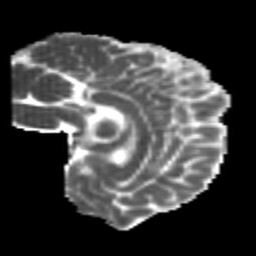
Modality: MD
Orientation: sagittal
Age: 24
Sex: male
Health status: healthy
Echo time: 0.074 s